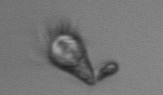
Label: Paratontonia_gracillima